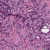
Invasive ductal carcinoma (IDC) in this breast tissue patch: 1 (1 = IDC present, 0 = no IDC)